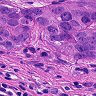
Metastatic tissue present: yes